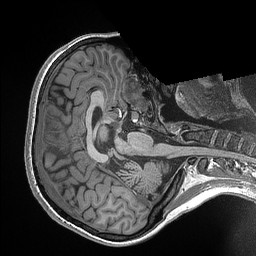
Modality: T1w
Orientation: axial
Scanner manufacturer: siemens
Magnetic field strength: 3 T
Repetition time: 2.3 s
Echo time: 0.00298 s